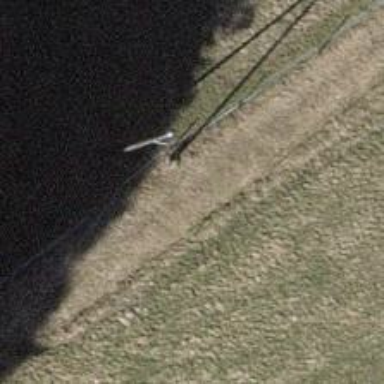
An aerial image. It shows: Guyed pole used for power distribution.